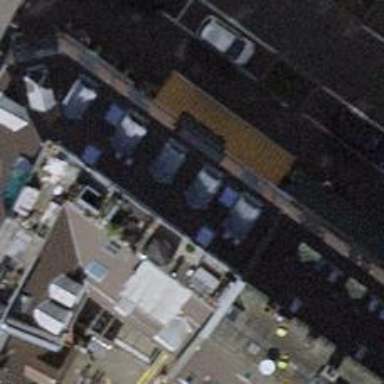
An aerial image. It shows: Beauty shop.